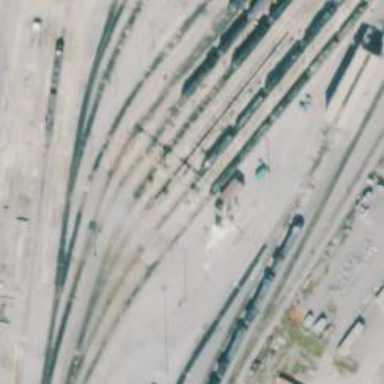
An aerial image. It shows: Railway yard in service.